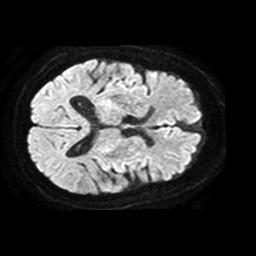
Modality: TRACE
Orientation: axial
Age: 69
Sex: female
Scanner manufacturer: philips
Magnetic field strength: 1.5 T
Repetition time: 3.648 s
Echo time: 0.09255 s